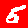
Digit: 5